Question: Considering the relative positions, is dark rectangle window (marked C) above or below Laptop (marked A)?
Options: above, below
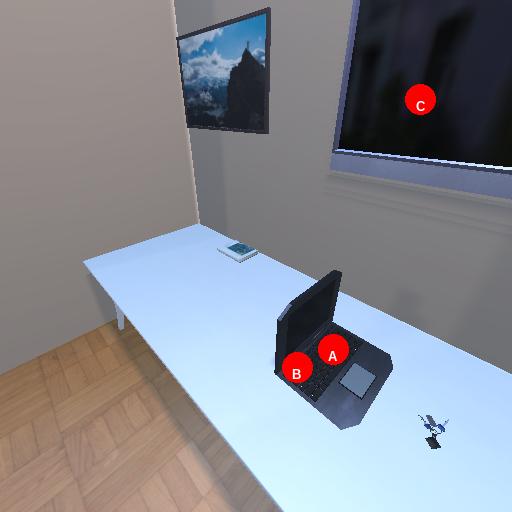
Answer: above